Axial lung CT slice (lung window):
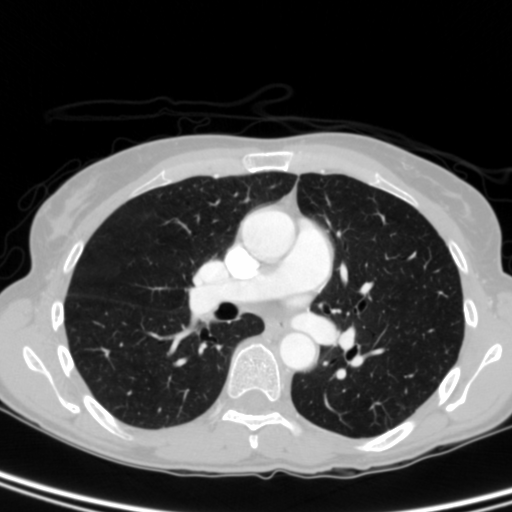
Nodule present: no